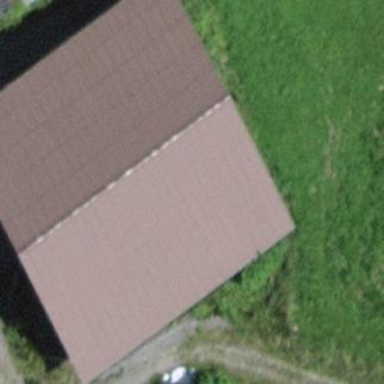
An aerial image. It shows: View of roof of building.